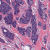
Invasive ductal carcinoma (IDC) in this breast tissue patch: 1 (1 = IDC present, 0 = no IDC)